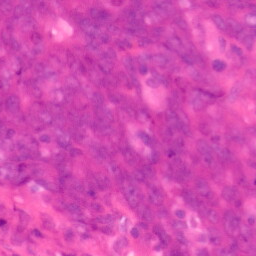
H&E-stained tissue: Colon